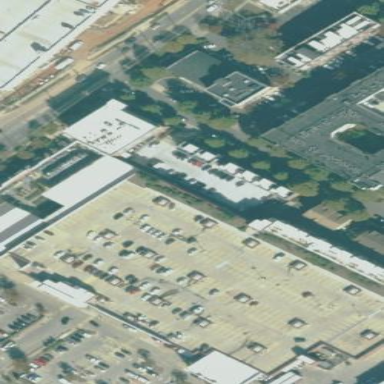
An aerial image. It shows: Rooftop parking area near retail building.